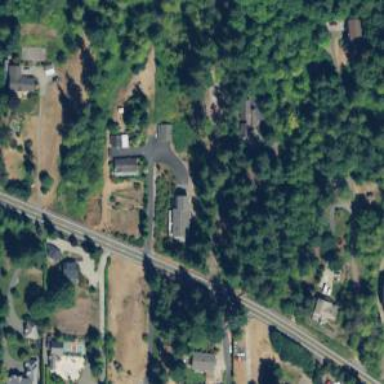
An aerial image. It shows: Driveway leading to service road.